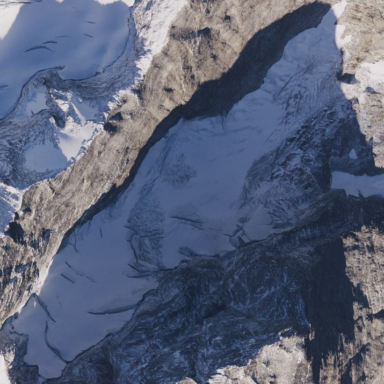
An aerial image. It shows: Stunning view of glacier.